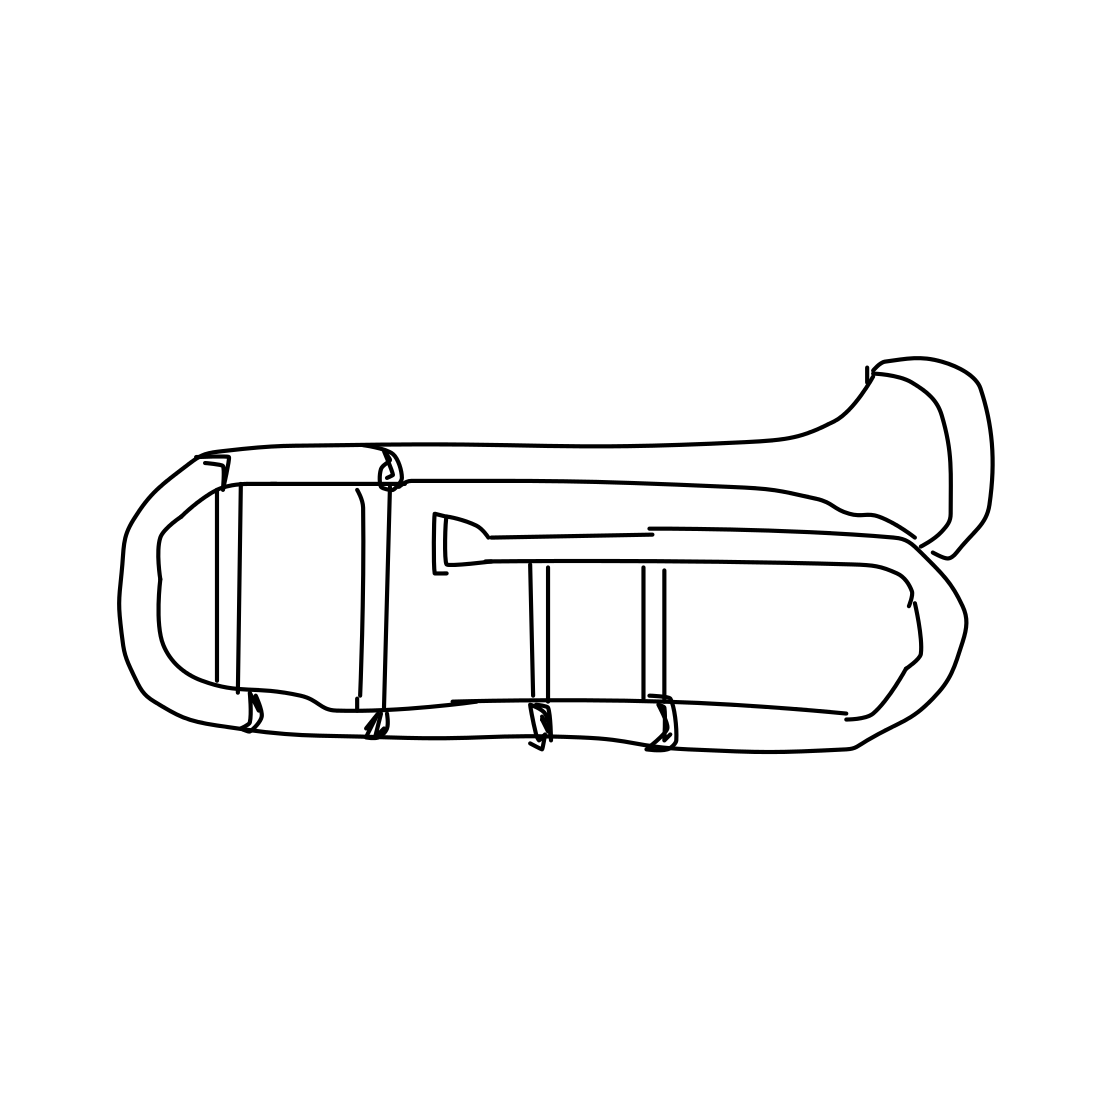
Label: trombone